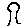
Label: tree